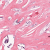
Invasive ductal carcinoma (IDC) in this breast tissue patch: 1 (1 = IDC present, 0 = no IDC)